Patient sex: M
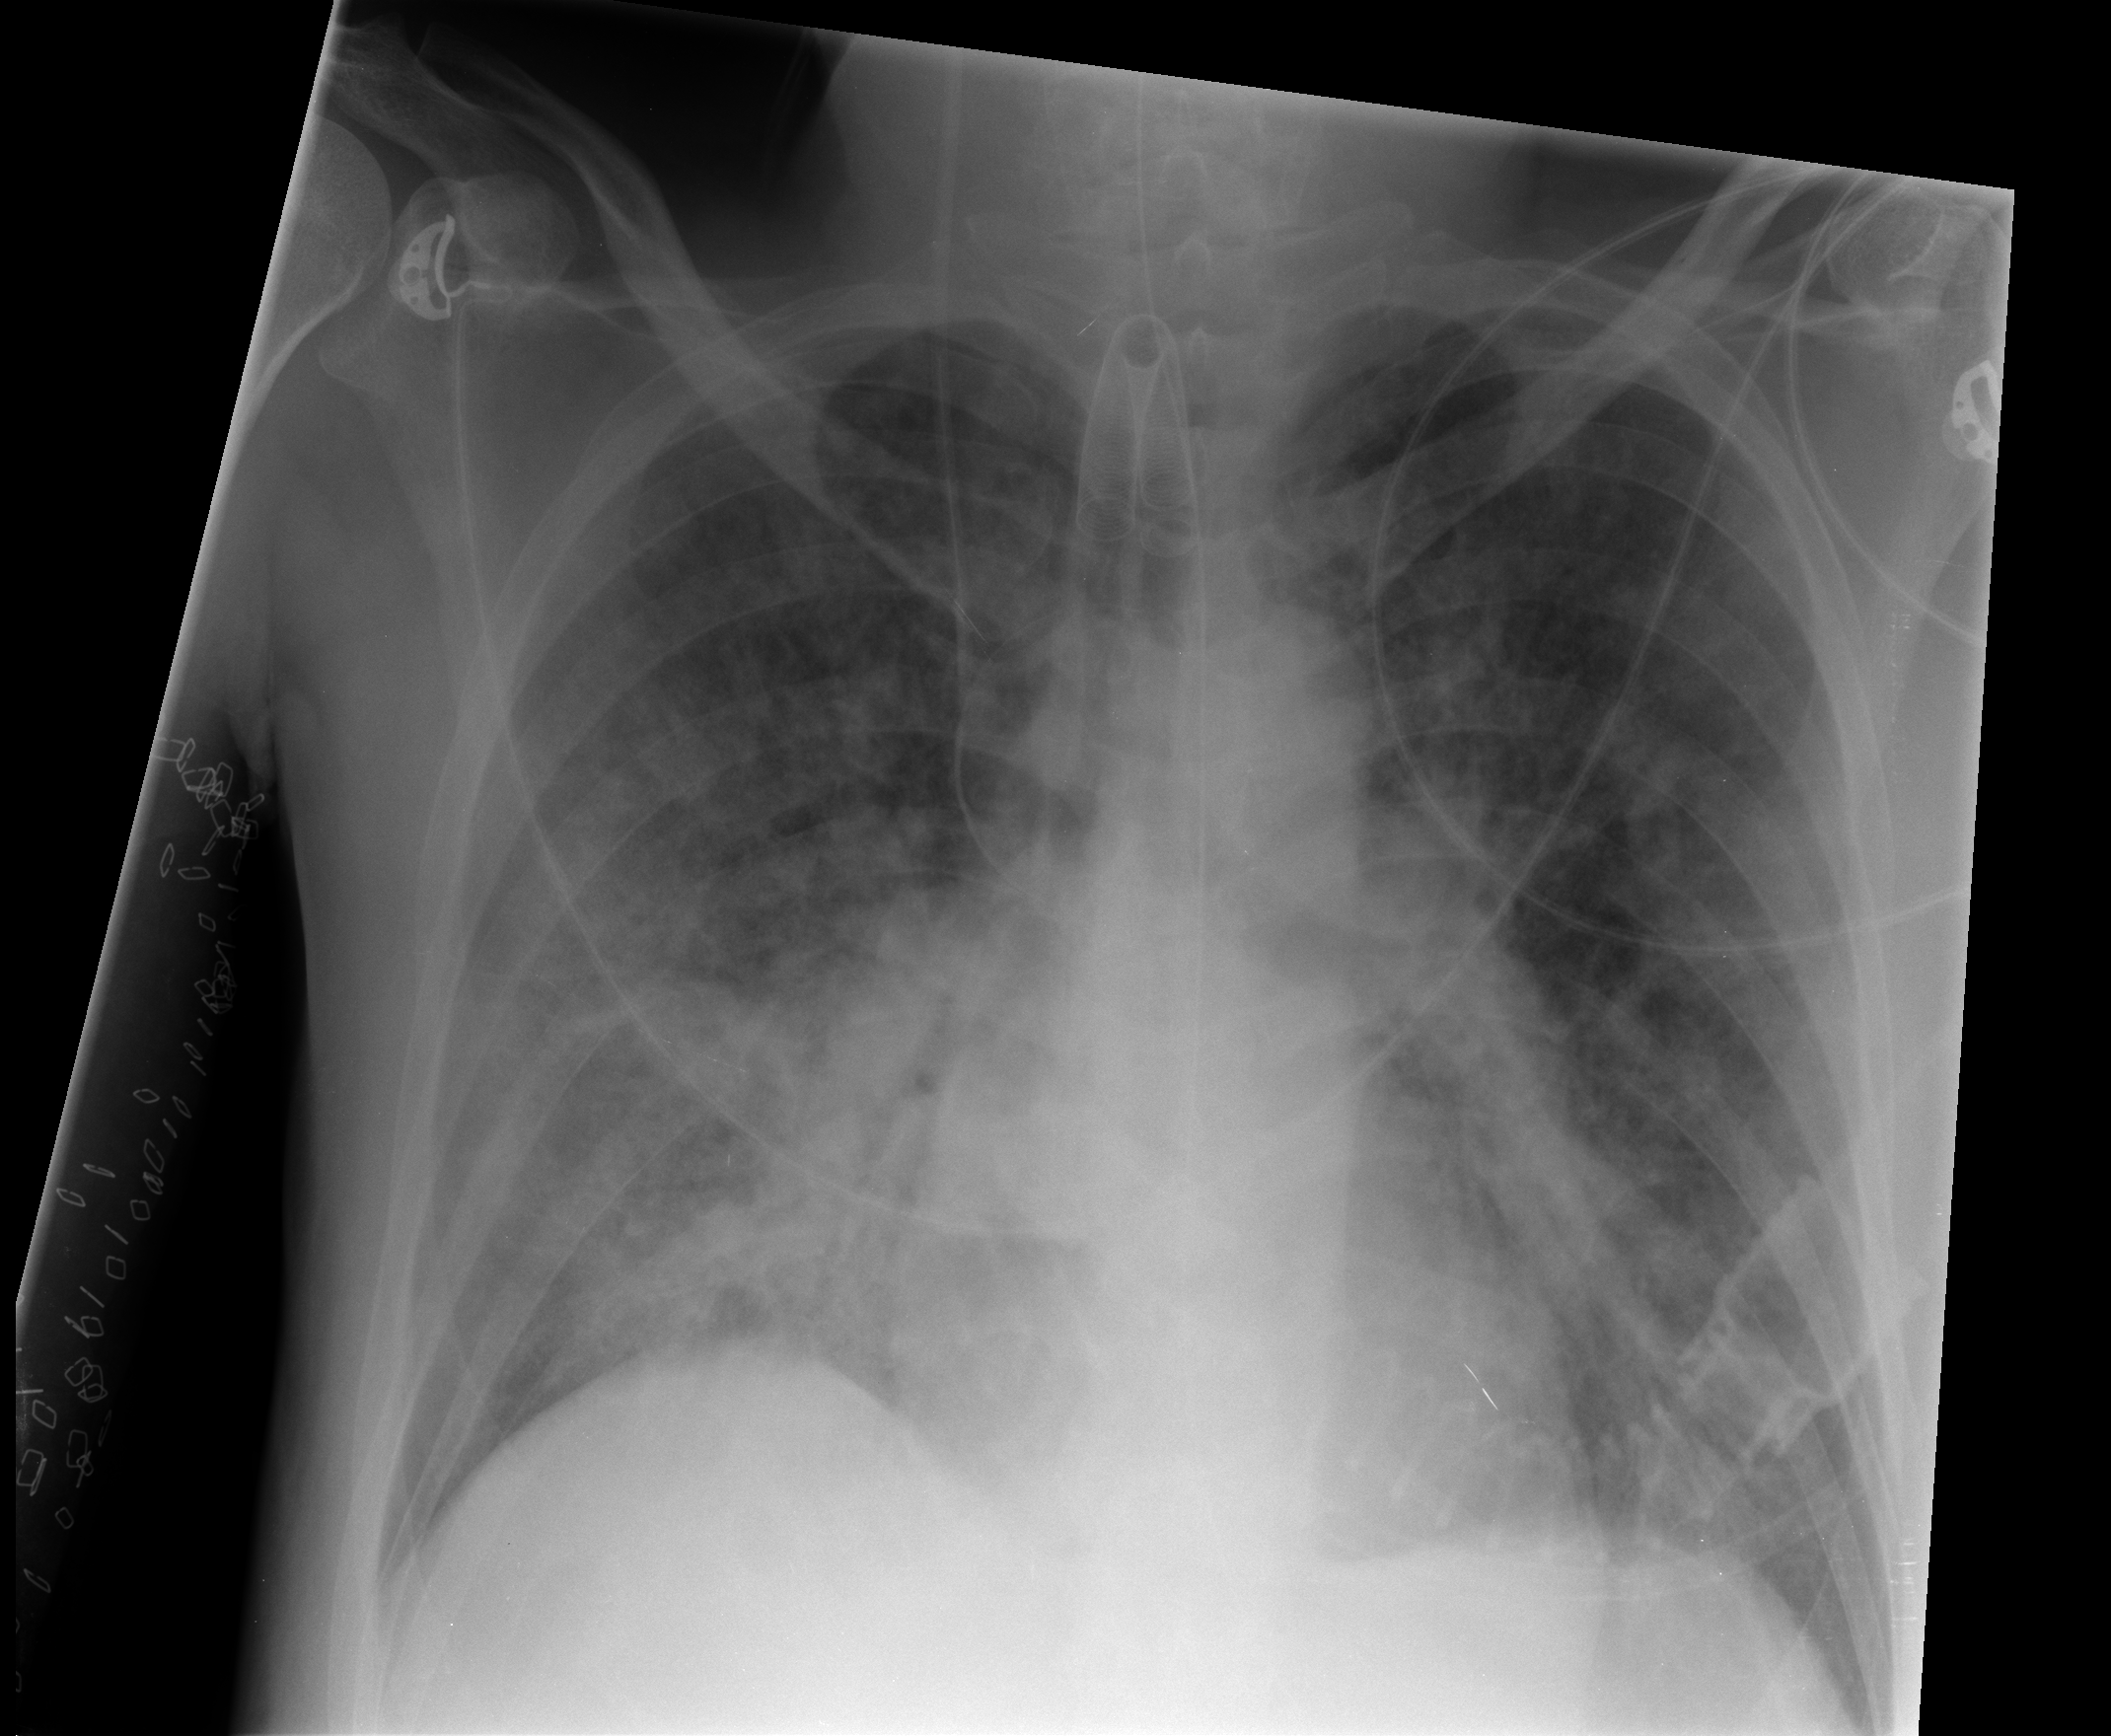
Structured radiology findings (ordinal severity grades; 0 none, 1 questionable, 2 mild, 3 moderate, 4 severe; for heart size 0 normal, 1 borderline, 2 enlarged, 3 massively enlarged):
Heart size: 0
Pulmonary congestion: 2
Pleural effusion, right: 1
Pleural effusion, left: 0
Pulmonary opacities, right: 2
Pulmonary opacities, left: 2
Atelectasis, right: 2
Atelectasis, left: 2